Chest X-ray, PA view. Patient: 52 years old, sex M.
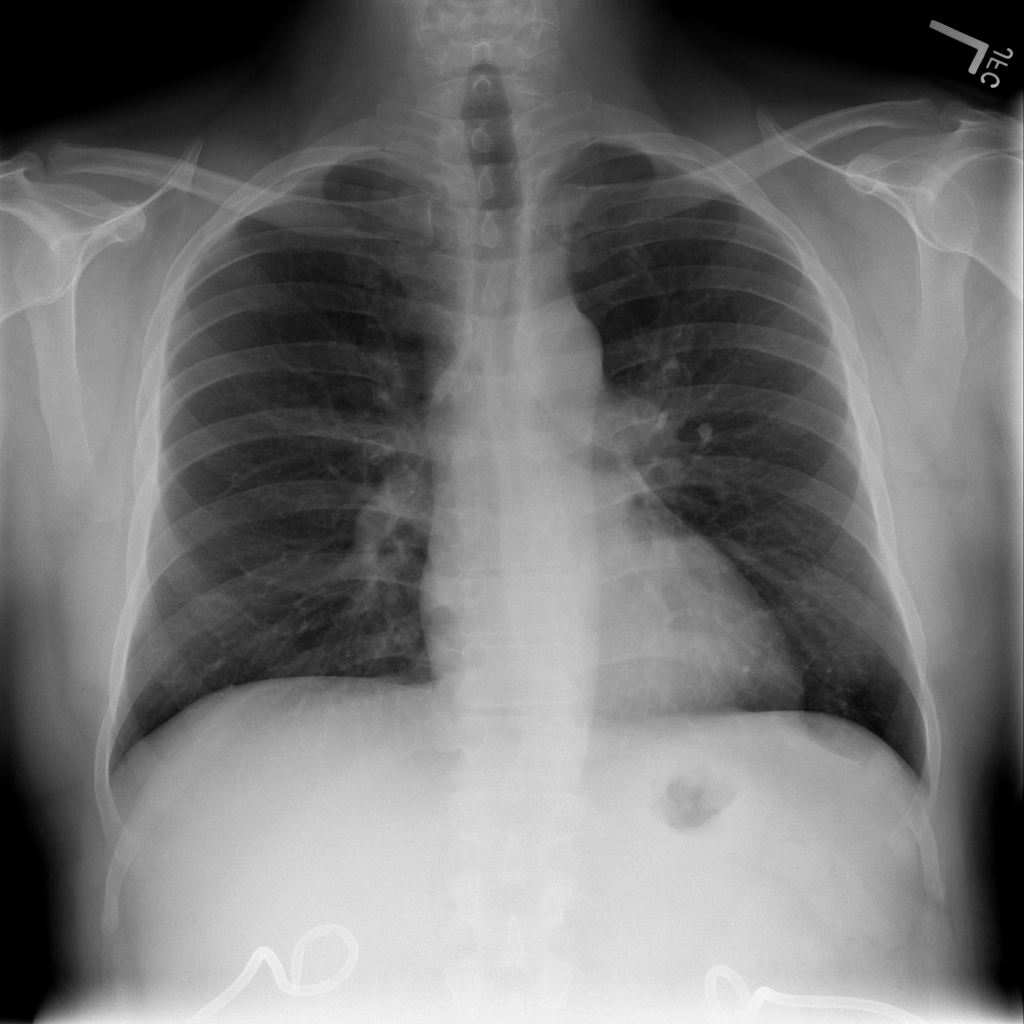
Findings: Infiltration